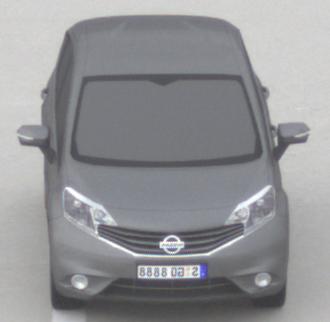
Make: Nissan
Model: Note 1.2
Detailed model: Note (E12) (10/13 - 12/16)
Model produced from: 2013/10
Model produced until: 2015/09
Doors: 5
Color: gray
Road condition: dry road
Daytime: morning or afternoon
Contrast: low contrast